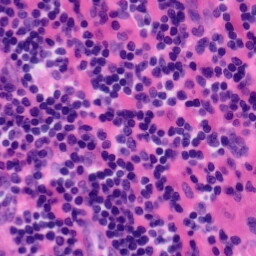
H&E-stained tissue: Tonsil